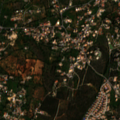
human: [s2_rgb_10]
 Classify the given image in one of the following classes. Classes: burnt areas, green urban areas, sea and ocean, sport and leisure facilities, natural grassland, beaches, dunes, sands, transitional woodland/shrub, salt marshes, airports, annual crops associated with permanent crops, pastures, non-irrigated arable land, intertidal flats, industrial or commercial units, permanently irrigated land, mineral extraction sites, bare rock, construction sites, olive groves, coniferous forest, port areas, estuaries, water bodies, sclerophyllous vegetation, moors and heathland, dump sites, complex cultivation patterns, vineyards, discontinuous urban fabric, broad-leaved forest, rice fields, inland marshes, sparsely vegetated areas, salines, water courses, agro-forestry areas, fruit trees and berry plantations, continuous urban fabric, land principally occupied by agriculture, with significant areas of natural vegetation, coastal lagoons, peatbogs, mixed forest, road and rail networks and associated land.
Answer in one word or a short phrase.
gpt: discontinuous urban fabric, annual crops associated with permanent crops, complex cultivation patterns, land principally occupied by agriculture, with significant areas of natural vegetation, sclerophyllous vegetation